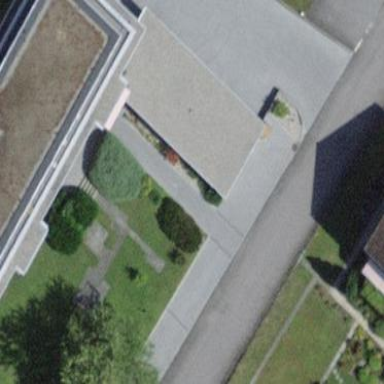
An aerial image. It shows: Garage.